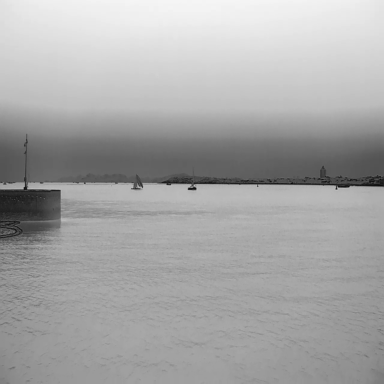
There are three sailboats in the infrared image.